Question: I am having issues with my Col-xs and my col-md.
So before I continue ill explain my use.
Im Trying to create a user Form where they can enter their details and then enter a quantity for a piece of furniture. The furniture section is within a Tab-Content as there are separate sections within a house.
So id like for col-xs to span 2 columns, a column for label and one for the Quantity input, And then ill slowly increase by 2 columns, so sm will display, label, quantity, label quantity, and so on.
The col-sm and col-lg work Perfectly, but the col-xs and the col-md are not working, Its almost as if they are being skiped. Please help.
This is my code...
'''
<div class="container">
<h3>Houseold Inventory</h3>
<div class="tabbable">
<ul class="nav nav-tabs">
<li class="active"><a href="#lounge" data-toggle="tab">Lounge</a></li>
<li><a href="#dinning" data-toggle="tab">Dinning Room</a></li>
<li><a href="#householdKitchen" data-toggle="tab">Kitchen</a></li>
<li><a href="#bed" data-toggle="tab">Bed Room</a></li>
<li><a href="#study" data-toggle="tab">Study</a></li>
<li><a href="#householdGarden" data-toggle="tab">Garden</a></li>
<li><a href="#domestic" data-toggle="tab">Domestic</a></li>
<li><a href="#householdGarage" data-toggle="tab">Garage</a></li>
<li><a href="#householdGym" data-toggle="tab">Gym Equipment</a></li>
<li><a href="#householdMisc" data-toggle="tab">Miscellaneous</a></li>
<li><a href="#householdBoxes" data-toggle="tab">Boxes</a></li>
<li><a href="#householdExtra" data-toggle="tab">Extras</a></li>
</ul> <!-- nav-tabs END-->
<div class="tab-content">
<div class="tab-pane active" id="lounge">
<h4>Lounge</h4>
<form role="form" class="form-inline">
<div class="row">
<div class="form-group">
<div class="col-xs-6 col-sm-4 col-md-2"><label>Sleeper couch</label></div>
<div class="col-xs-6 col-sm-2 col-md-2">
<input type="text" class="form-control" placeholder="QTY" style="width:60px;" />
</div>
<div>
<div class="form-group">
<div class="col-xs-6 col-sm-4 col-md-2"><label>Sleeper couch</label></div>
<div class="col-xs-6 col-sm-2 col-md-2">
<input type="text" class="form-control" placeholder="QTY" style="width:60px;" />
</div>
<div>
<div class="form-group">
<div class="col-xs-6 col-sm-4 col-md-2"><label>Sleeper couch</label></div>
<div class="col-xs-6 col-sm-2 col-md-2">
<input type="text" class="form-control" placeholder="QTY" style="width:60px;" />
</div>
<div>
<div class="form-group">
<div class="col-xs-6 col-sm-4 col-md-2"><label>Sleeper couch</label></div>
<div class="col-xs-6 col-sm-2 col-md-2">
<input type="text" class="form-control" placeholder="QTY" style="width:60px;" />
</div>
<div>
<div class="form-group">
<div class="col-xs-6 col-sm-4 col-md-2"><label>Sleeper couch</label></div>
<div class="col-xs-6 col-sm-2 col-md-2">
<input type="text" class="form-control" placeholder="QTY" style="width:60px;" />
</div>
<div>
<div class="form-group">
<div class="col-xs-6 col-sm-4 col-md-2"><label>Sleeper couch</label></div>
<div class="col-xs-6 col-sm-2 col-md-2">
<input type="text" class="form-control" placeholder="QTY" style="width:60px;" />
</div>
<div>
<div class="form-group">
<div class="col-xs-6 col-sm-4 col-md-2"><label>Sleeper couch</label></div>
<div class="col-xs-6 col-sm-2 col-md-2">
<input type="text" class="form-control" placeholder="QTY" style="width:60px;" />
</div>
<div>
</div><!--end row-->
</form>
<div>
</div> <!--tab-content end-->
</div> <!--tabbable end-->
<!-- col-sm-6 END-->
</div>
'''
I am very new to Bootstrap and Web layout, but criticism is welcome.
ps. Please Excuse the Layout issues i cannot figure out why the Code insert is doing this
pps. Check this Similer question For layout example : <URL>
ppss. Here is an image of my Mobile issue....

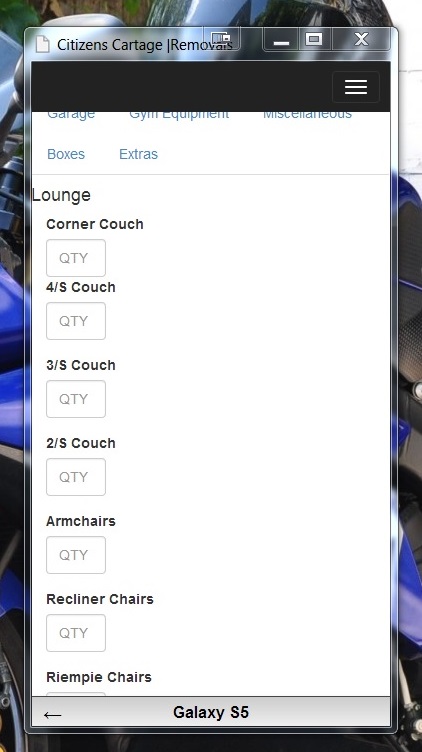
Answer: I have figured it out.
Some how my Bootstrap css file was not being read correctly, once I installed the , all was good and well, now my and are working perfectly and as expected.
Thanks everyone who helped.